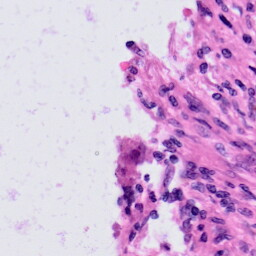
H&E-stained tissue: Skin